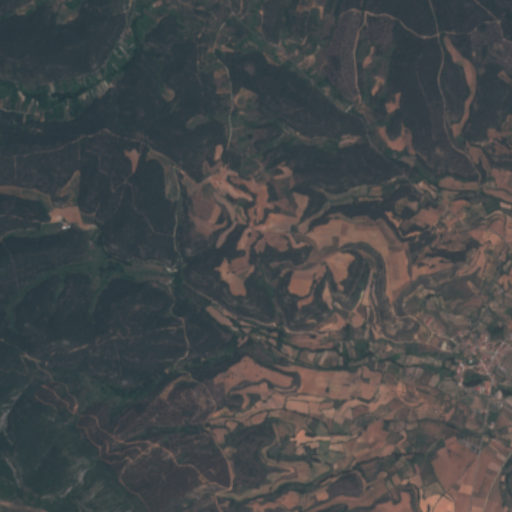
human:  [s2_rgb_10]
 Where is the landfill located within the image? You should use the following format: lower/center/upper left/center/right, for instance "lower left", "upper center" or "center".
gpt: The landfill is located in the center right of the image.
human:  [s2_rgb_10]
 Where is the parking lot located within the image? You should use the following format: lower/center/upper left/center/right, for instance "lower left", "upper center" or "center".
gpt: The parking lot is located in the lower right of the image.
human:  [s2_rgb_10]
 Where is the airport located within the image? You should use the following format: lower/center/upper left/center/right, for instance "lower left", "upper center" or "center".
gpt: There is no airport in the image.